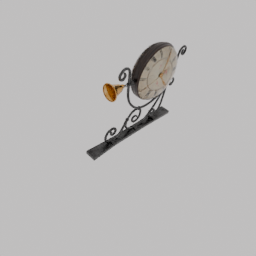
Label: decoration